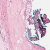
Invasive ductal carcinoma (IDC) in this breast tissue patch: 0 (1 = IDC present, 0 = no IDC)